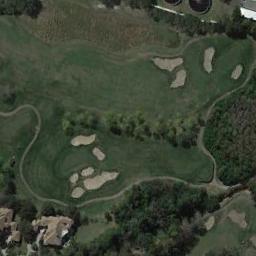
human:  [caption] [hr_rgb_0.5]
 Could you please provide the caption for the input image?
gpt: There are a few bunkers and a few paths on a large green lawn on the golf course with many trees and several buildings .

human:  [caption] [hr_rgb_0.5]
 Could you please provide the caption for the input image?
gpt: There are three bunkers and a winding road in this area .

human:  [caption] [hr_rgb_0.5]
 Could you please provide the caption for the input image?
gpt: The golf course has some fairways, Roads, Barrier trees and sandpits and some houses are next to the golf course .

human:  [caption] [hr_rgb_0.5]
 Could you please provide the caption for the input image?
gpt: Many trees are near the golf course .

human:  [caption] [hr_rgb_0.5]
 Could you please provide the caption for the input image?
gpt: There are some bunkers and trees on the golf course .